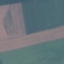
Land use / land cover: AnnualCrop